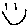
Label: smiley face